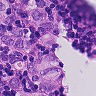
Metastatic tissue present: yes